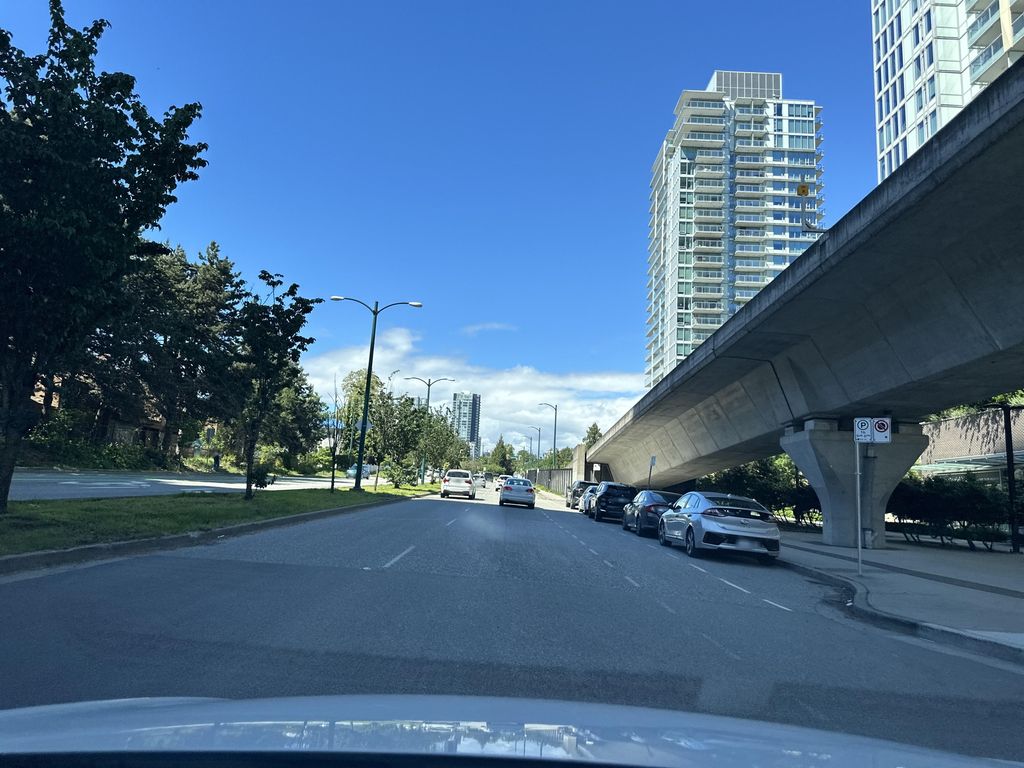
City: vancouver